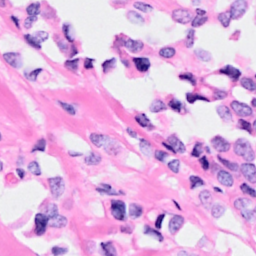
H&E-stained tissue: Breast